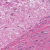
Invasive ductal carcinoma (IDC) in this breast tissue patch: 0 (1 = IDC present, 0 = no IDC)